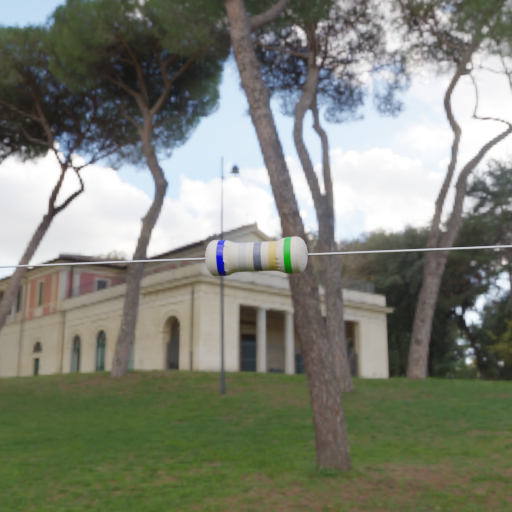
Resistor colour bands (in order): blue, silver, gray, gold, green